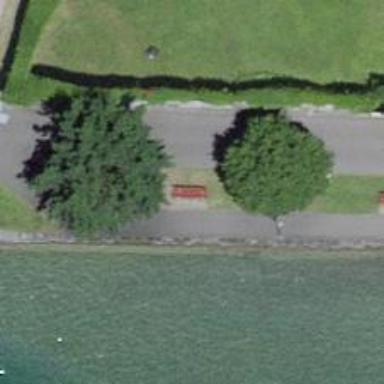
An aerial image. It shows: Red bench.